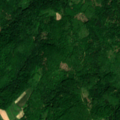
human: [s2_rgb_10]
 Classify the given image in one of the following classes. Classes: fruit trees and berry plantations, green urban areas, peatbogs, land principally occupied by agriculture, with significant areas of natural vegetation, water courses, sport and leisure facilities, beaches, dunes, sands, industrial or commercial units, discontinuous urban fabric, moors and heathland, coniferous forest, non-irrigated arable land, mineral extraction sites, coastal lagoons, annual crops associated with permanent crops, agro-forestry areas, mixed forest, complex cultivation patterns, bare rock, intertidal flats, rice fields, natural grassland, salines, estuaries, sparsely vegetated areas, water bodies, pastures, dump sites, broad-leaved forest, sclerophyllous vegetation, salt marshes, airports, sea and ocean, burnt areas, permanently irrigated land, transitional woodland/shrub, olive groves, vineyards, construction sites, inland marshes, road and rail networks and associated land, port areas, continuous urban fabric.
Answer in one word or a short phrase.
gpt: land principally occupied by agriculture, with significant areas of natural vegetation, broad-leaved forest